Interaction volume radius: 10 \u00c5
Interaction volume height: 35 \u00c5
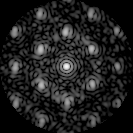
Disorder parameter: 0.4195